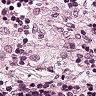
Metastatic tissue present: no